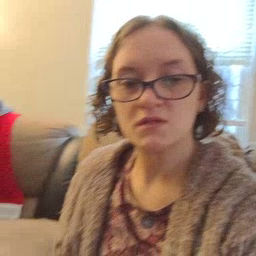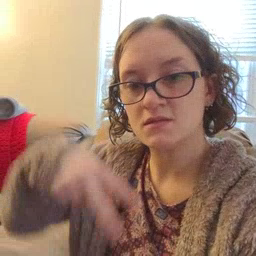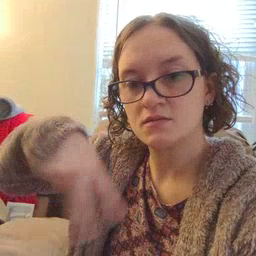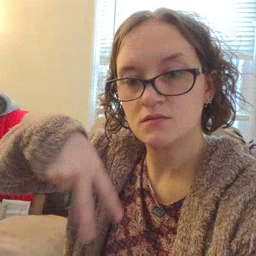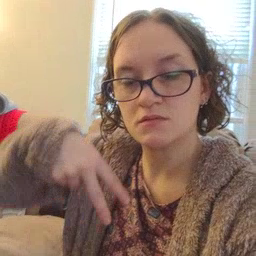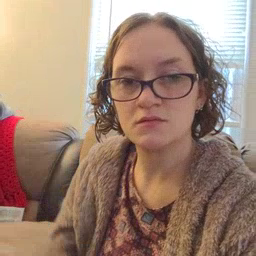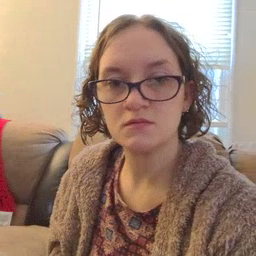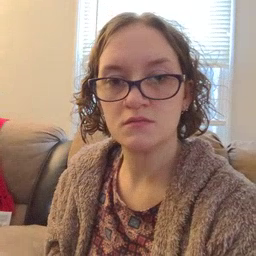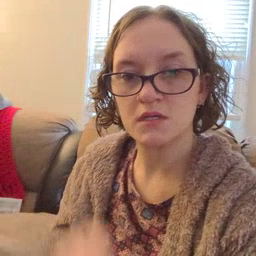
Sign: dance